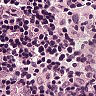
Metastatic tissue present: no